Question: I am trying to extend the asp.net 'DataPager' control into a custom control with predefined templates. This is the desired output

:
1. When I load the page containing the custom DataPager for the first time, the SelectMethod of my ObjectDataSource is called 3 times.
2. When I try to load another page of data using the DataPager, the SelectMethod is called twice.
3. When I try to load another page of data, either by using the Next/Previous buttons or the DropDownList, the page does not change. I ran some debugging and found that it was not passing the correct value to the StartRowIndexParameter of the SelectMethod (it just passed 0 everytime it called the method).
Here's the code for my custom control.
'''
public class DataPagerDDL : DataPager
{
protected override void RenderContents(HtmlTextWriter writer)
{
//add custom template
TemplatePagerField templateField = new TemplatePagerField();
templateField.PagerTemplate = new CustomTemplate();
Fields.Add(templateField);
//add previous/next page template
NextPreviousPagerField nextPreviousField = new NextPreviousPagerField();
nextPreviousField.ShowFirstPageButton = false;
nextPreviousField.ShowLastPageButton = false;
nextPreviousField.PreviousPageText = "<<";
nextPreviousField.NextPageText = ">>";
Fields.Add(nextPreviousField);
base.RenderContents(writer);
}
public void cmbPage_SelectedIndexChanged(object sender, EventArgs e)
{
DropDownList cmbPage = (DropDownList)sender;
this.SetPageProperties(cmbPage.SelectedIndex * MaximumRows, MaximumRows, true);
}
}
public class CustomTemplate : ITemplate
{
/// <summary>
/// Insert an instance of text and controls into the specified container.
/// </summary>
public void InstantiateIn(Control container)
{
DataPagerFieldItem caller = (DataPagerFieldItem)container;
DataPagerDDL pager = (DataPagerDDL)caller.Parent;
int totalPages = pager.TotalRowCount / pager.MaximumRows;
if (pager.TotalRowCount % pager.MaximumRows > 0) totalPages += 1;
int currentPage = (pager.StartRowIndex / pager.MaximumRows) + 1;
DropDownList cmbPage = new DropDownList();
cmbPage.ID = "cmbPage";
cmbPage.AutoPostBack = true;
cmbPage.SelectedIndexChanged += new EventHandler(pager.cmbPage_SelectedIndexChanged);
for (int i = 1; i <= totalPages; i++)
{
ListItem item = new ListItem(i.ToString(), i.ToString());
if (i == currentPage) item.Selected = true;
cmbPage.Items.Add(item);
}
pager.Controls.Add(new LiteralControl("Page "));
pager.Controls.Add(cmbPage);
pager.Controls.Add(new LiteralControl(" of " + totalPages.ToString() + " pages | "));
}
}
'''
And this is what my page looks like:
'''
<asp:ListView ID="ListView1" DataSourceID="ods1" ... >
...
</asp:ListView>
<custom:DataPagerDDL ID="CustomDataPager" runat="server" PagedControlID="ListView1"
PageSize="25">
</custom:DataPagerDDL>
<asp:ObjectDataSource ID="ods1" ... >
</asp:ObjectDataSource>
'''
What should I do to make my custom DataPager work as intended? Thanks in advance! :)
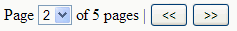
Answer: I suspect you're creating the pager fields too late in the page lifecycle. Try creating them from the 'Init' event of the 'DataPagerDDL' class.
Also, your 'CustomTemplate' should be adding the controls to the 'container', not the 'pager'.
'''
public class DataPagerDDL : DataPager
{
protected override void OnInit(EventArgs e)
{
CreateDefaultPagerFields();
base.OnInit(e);
}
protected virtual void CreateDefaultPagerFields()
{
//add custom template
TemplatePagerField templateField = new TemplatePagerField();
templateField.PagerTemplate = new CustomTemplate();
Fields.Add(templateField);
//add previous/next page template
NextPreviousPagerField nextPreviousField = new NextPreviousPagerField();
nextPreviousField.ShowFirstPageButton = false;
nextPreviousField.ShowLastPageButton = false;
nextPreviousField.PreviousPageText = "<<";
nextPreviousField.NextPageText = ">>";
Fields.Add(nextPreviousField);
}
public void cmbPage_SelectedIndexChanged(object sender, EventArgs e)
{
DropDownList cmbPage = (DropDownList)sender;
SetPageProperties(cmbPage.SelectedIndex * MaximumRows, MaximumRows, true);
}
}
public class CustomTemplate : ITemplate
{
public void InstantiateIn(Control container)
{
DataPagerFieldItem caller = (DataPagerFieldItem)container;
DataPagerDDL pager = (DataPagerDDL)caller.Parent;
int totalPages = pager.TotalRowCount / pager.MaximumRows;
if (pager.TotalRowCount % pager.MaximumRows > 0) totalPages += 1;
int currentPage = (pager.StartRowIndex / pager.MaximumRows) + 1;
DropDownList cmbPage = new DropDownList();
cmbPage.ID = "cmbPage";
cmbPage.AutoPostBack = true;
cmbPage.SelectedIndexChanged += pager.cmbPage_SelectedIndexChanged;
for (int i = 1; i <= totalPages; i++)
{
ListItem item = new ListItem(i.ToString(), i.ToString());
if (i == currentPage) item.Selected = true;
cmbPage.Items.Add(item);
}
container.Controls.Add(new LiteralControl("Page "));
container.Controls.Add(cmbPage);
container.Controls.Add(new LiteralControl(" of " + totalPages + " pages | "));
}
}
'''